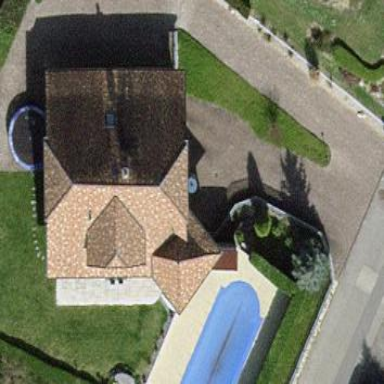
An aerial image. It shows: Detached building with gabled roof.